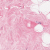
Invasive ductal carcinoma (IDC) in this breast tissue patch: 0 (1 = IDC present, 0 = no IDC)